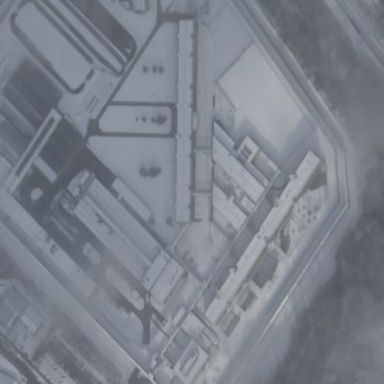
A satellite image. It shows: Prison.